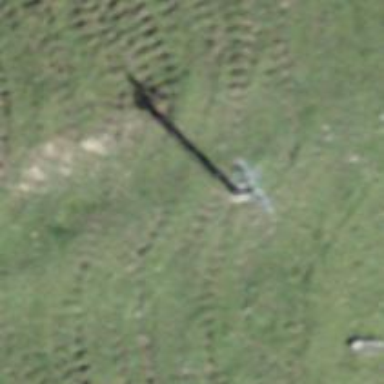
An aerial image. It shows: Pylon for aerialway.